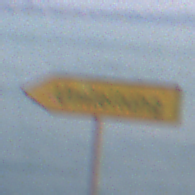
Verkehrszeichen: UmleitungswegweiserLinksweisend
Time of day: SunriseSunset
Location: Outdoor (Urban)
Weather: Clear
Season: NotSpecified
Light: Natural